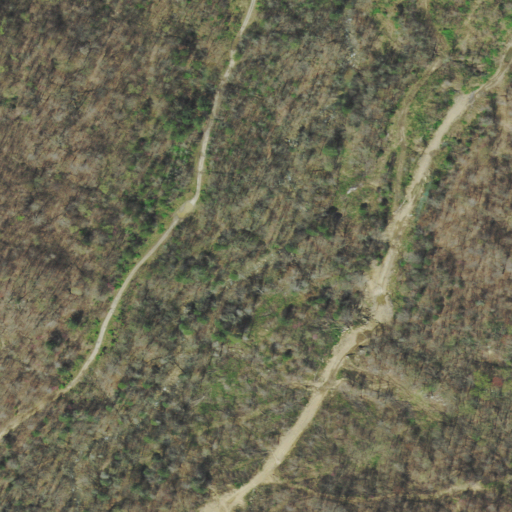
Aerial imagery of valley in Tennessee named Coldspring Hollow containing deciduous forest, mixed forest, grassland, and shrub